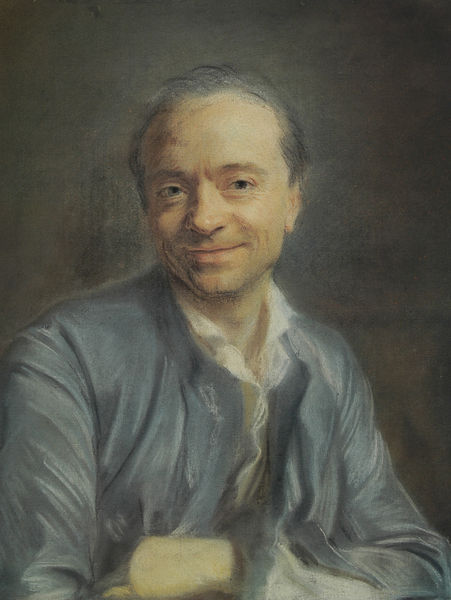
Titel: Autoportrait, Selbstporträt
Künstler: Maurice Quentin de La Tour
Standort: Paris
Institution: Musée du Louvre
Schlagwörter: blau, dunkel, gemälde, hand, kopf, mann, schatten, weiß, braun, finger, frankreich, frisur, grau, hell, hintergrund, kreide, licht, mund, nase, ohr, pastell, schwarz, stirn, zeichnung, blick, malerei, alt, hemd, jacke, wand, arm, arme, augen, barock, falten, gesicht, inkarnat, kleidung, kragen, bildnis, hals, herr, hände, portrait, porträt, gewand, haare, mantel, brustbild, en face, kinn, lippen, ohren, rokoko, rosa, hellblau, lächeln, wangen, mauer, falte, grübchen, brauen, maler, wange, selbstporträt, weste, lächelnd, lachen, offen, hautfarbe, kohle, künstler, selbstbildnis, haarkranz, chardin, halbglatze, grinsen, verschränkt, selbstportrait, jakett, oker, freundlich, weiser, zeichner, lacht, verschränken, verschrenkt, gouache, verschmitzt, hemdskragen, kreidezeichnung, fragonard, graues haar, handgelenk, handrücken, simeon, seidig, verwaschen, erstrahlt, lachfalten, hänfe, stiurn, lächelt, strahlt, lchen, lumieres, diderot, echthaar, simone, mann lächeln freundlich, ahndgelenk